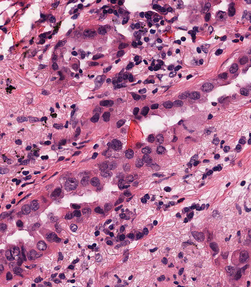
Tumor epithelial tissue: yes
Tumor-associated stroma tissue: yes
Normal tissue: no